Question: HI i am using php 'charset=utf-8' for sending email.
Please check my code:
'''
<?php
function sendEmail($to,$from,$subject,$message){
$message = "<table><tr><td>".$message."</td></tr></table>";
$bcc1 = "c*******@gmail.com";
$headers = 'MIME-Version: 1.0' . "
";
$headers.= 'Content-type: text/html; charset=utf-8' . "
";
$headers.= 'From:' .$from."
";
$headers.= 'BCC:' .$bcc1."
";
if(mail($to,$subject,$message,$headers)){
echo "Email sent";
}
else{
echo "Email failed";
}
}
$getSettings = mysql_fetch_assoc(mysql_query("SELECT * FROM settings WHERE name='WELCOME_EMAIL'"));
$msg = $getSettings['body'];
$subject = $getSettings['display'];
$from = "l********@gmail.com"
$message = mb_convert_encoding($msg, "ISO-2022-JP","UTF-8");
sendEmail($to,$from,$subject,$message);
?>
'''
I have sending email using above code but i am not getting the proper Japanese format text.
Please see the screenshot

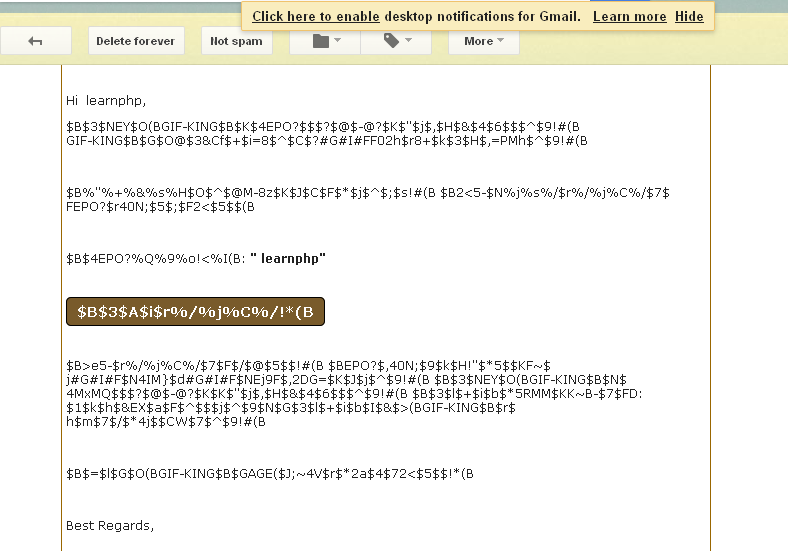
Answer: This might not be the mail problem but the 'charset' could be 'ISO-2022-JP' not 'utf-8'.
'''
$headers .= "Content-Type: text/html;charset=ISO-2022-JP
";
'''
Hope this helps.